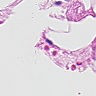
Metastatic tissue present: no